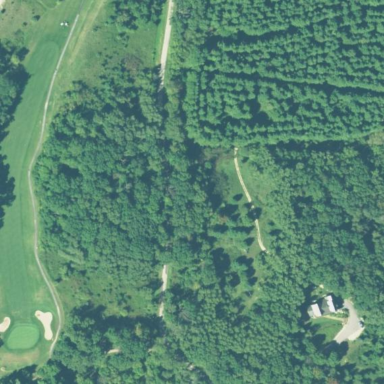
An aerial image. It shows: Area with grass used as rough in golf course.